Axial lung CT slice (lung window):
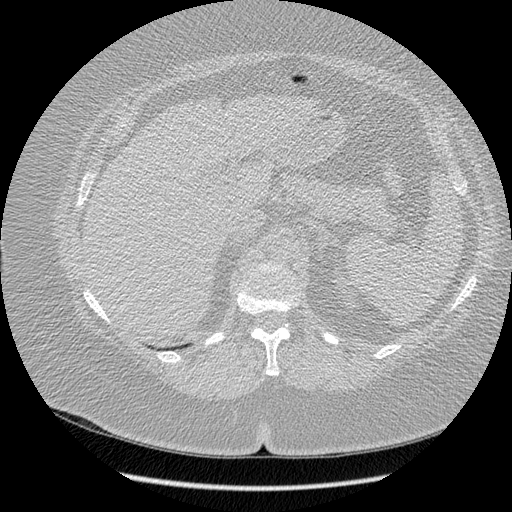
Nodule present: no